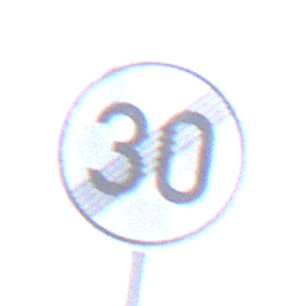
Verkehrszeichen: EndeGeschwindigkeit30
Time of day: SunriseSunset
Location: Outdoor (Nature)
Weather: PartlyCloudy
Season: NotSpecified
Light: Natural